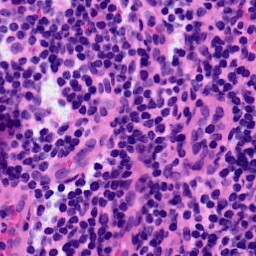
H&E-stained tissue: LymphNode